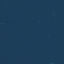
Land use / land cover: SeaLake